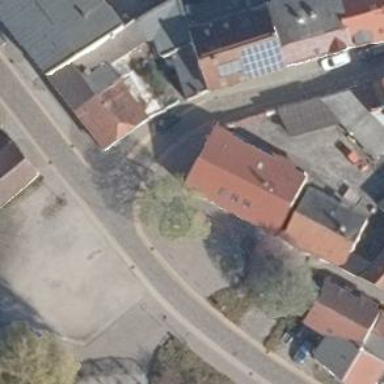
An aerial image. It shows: Town hall building.